Question: Need some advice again.
I am 99% done with this module I'm working on, although I'm stuck at the last hurdle. I'm dynamically publishing a button on the screen at runtime. This button will take it to a new activity view when pressed. I got that working perfectly.
However, I have another button which randomly changes the view so it effectively needs to reset itself, if that makes sense. What's happening is each time the button is clicked (the dynamic one) it then adds another button to the stack. Effectively I have buttons each time I click running down the screen. Is my logic wrong or is there a way to check and prevent the button to show each time? i.e. Just once...Below is the code.
'''
public void ButtonOnClick(View v) {
Random rnd = new Random();
int randomListIndex = rnd.nextInt(2);
Animation myFadeInAnimation = AnimationUtils.loadAnimation(Page1.this, R.anim.fadein);
int firstRun = 0;
switch (randomListIndex) {
case 0:
//get the image your going to muck with
image = (ImageView) findViewById(R.id.cardImageView);
//set the image with what it should be
image.setImageResource(R.drawable.storm);
//apply the transition effect so it looks correct
image.startAnimation(myFadeInAnimation);
button = (Button)findViewById(R.id.dynamicButton);
button.setText("Need another question?");
Button myButton = new Button(this);
myButton.setText("Press Me");
LinearLayout layout = (LinearLayout) findViewById(R.id.nextPageContainer);
layout.addView(myButton);
final Button myButton1 = myButton;
myButton.setOnClickListener(new View.OnClickListener()
{
@Override
public void onClick(View arg0) {
String activityName = "Storm";
Intent intent = new Intent(Page1.this, Page2.class);
intent.putExtra(ACTIVITYNAME,activityName);
startActivity(intent);
}
});
break;
}
}
'''

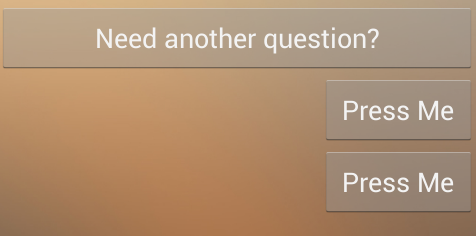
Answer: : How about this? Add a new class field member (a class variable, not a method's local variable) that indicates whether the button was actually added in the layout.
'''
private boolean buttonShown = false; /* Here changed */
public void ButtonOnClick(View v) {
Random rnd = new Random();
int randomListIndex = rnd.nextInt(2);
Animation myFadeInAnimation = AnimationUtils.loadAnimation(Page1.this, R.anim.fadein);
int firstRun = 0;
switch (randomListIndex) {
case 0:
//get the image your going to muck with
image = (ImageView) findViewById(R.id.cardImageView);
//set the image with what it should be
image.setImageResource(R.drawable.storm);
//apply the transition effect so it looks correct
image.startAnimation(myFadeInAnimation);
button = (Button)findViewById(R.id.dynamicButton);
button.setText("Need another question?");
if (buttonShown == false) { /* Here changed */
Button myButton = new Button(this);
myButton.setText("Press Me");
LinearLayout layout = (LinearLayout) findViewById(R.id.nextPageContainer);
layout.addView(myButton);
final Button myButton1 = myButton;
myButton.setOnClickListener(new View.OnClickListener()
{
@Override
public void onClick(View arg0) {
String activityName = "Storm";
Intent intent = new Intent(Page1.this, Page2.class);
intent.putExtra(ACTIVITYNAME,activityName);
startActivity(intent);
}
});
buttonShown = true; /* Here changed */
} /* Here changed */
break;
}
}
'''
: Instead of local variable myButton, I used class field member pressMeButton.
'''
private Button pressMeButton;
public void ButtonOnClick(View v) {
Random rnd = new Random();
int randomListIndex = rnd.nextInt(2);
Animation myFadeInAnimation = AnimationUtils.loadAnimation(Page1.this, R.anim.fadein);
int firstRun = 0;
switch (randomListIndex) {
case 0:
//get the image your going to muck with
image = (ImageView) findViewById(R.id.cardImageView);
//set the image with what it should be
image.setImageResource(R.drawable.storm);
//apply the transition effect so it looks correct
image.startAnimation(myFadeInAnimation);
button = (Button)findViewById(R.id.dynamicButton);
button.setText("Need another question?");
if (pressMeButton == null) {
pressMeButton = new Button(this);
pressMeButton.setText("Press Me");
LinearLayout layout = (LinearLayout) findViewById(R.id.nextPageContainer);
layout.addView(pressMeButton);
}
/* If the pressMeButton is already in the layout, all you need to do is just changing the onClickListener. */
pressMeButton.setOnClickListener(new View.OnClickListener()
{
@Override
public void onClick(View arg0) {
String activityName = "Storm";
Intent intent = new Intent(Page1.this, Page2.class);
intent.putExtra(ACTIVITYNAME,activityName);
startActivity(intent);
}
});
break;
}
}
'''